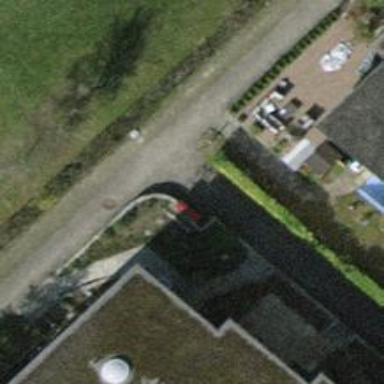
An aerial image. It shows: Footway made of paving stones.